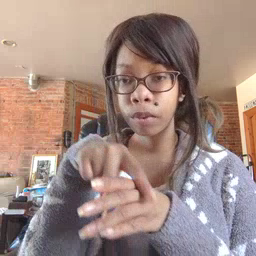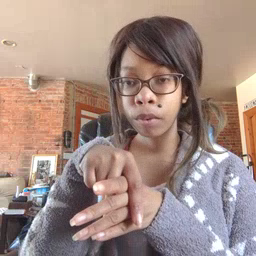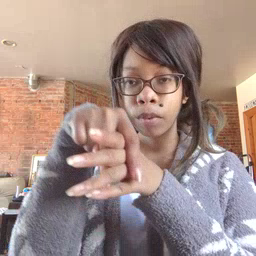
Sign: ride